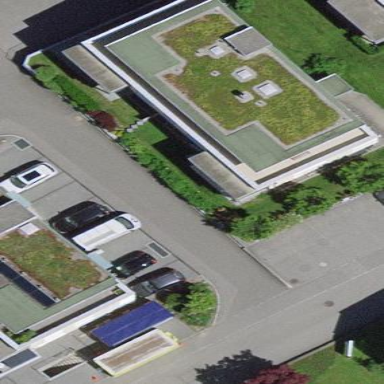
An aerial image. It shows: Building with flat roof.